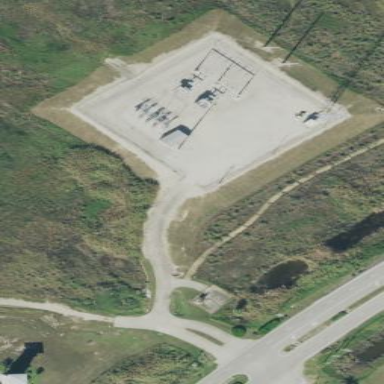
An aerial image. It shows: Outdoor distribution level power substation.